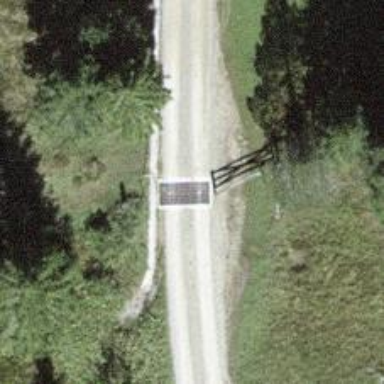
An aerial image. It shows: Cattle grid barrier.